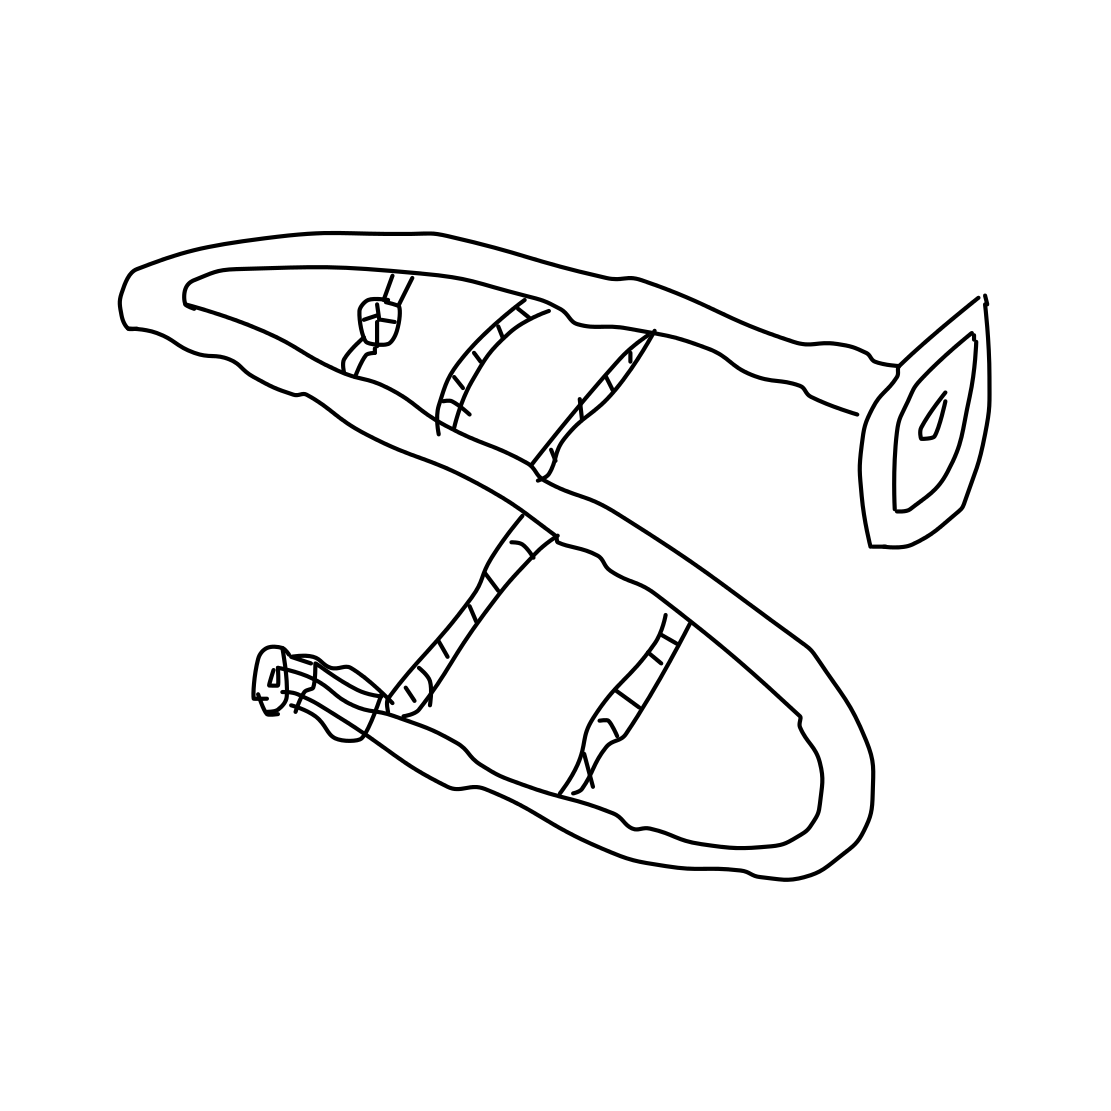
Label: trombone